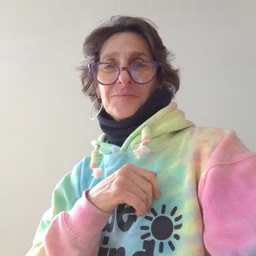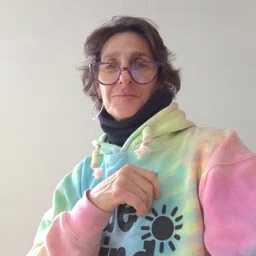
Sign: hen